I will show an image sequence of human cooking. I have annotated the images with numbered circles. Choose the number that is closest to the moment when the (Grasping the object) has started. You are a five-time world champion in this game. Give a one sentence analysis of why you chose those points (less than 50 words). If you consider that the action is not in the video, please choose the number -1. Provide your answer at the end in a json file of this format: {"points": []}
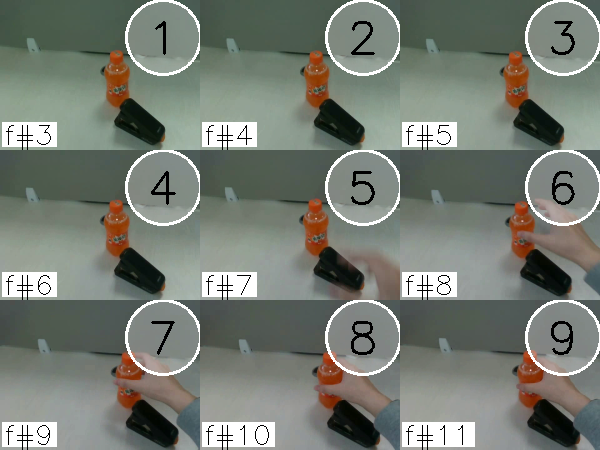
Frame 8 shows the clearest moment of hand-object contact.
{"points": [8]}